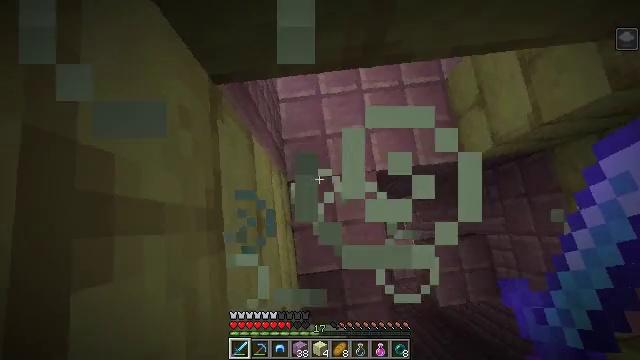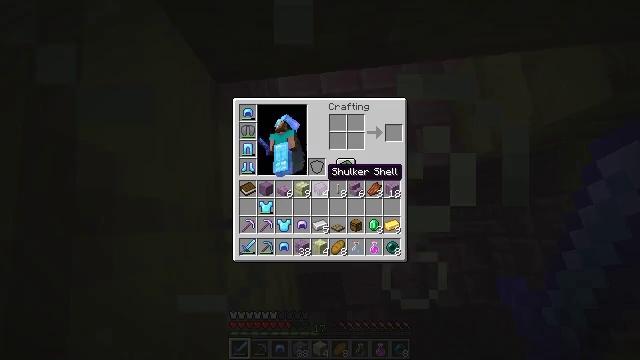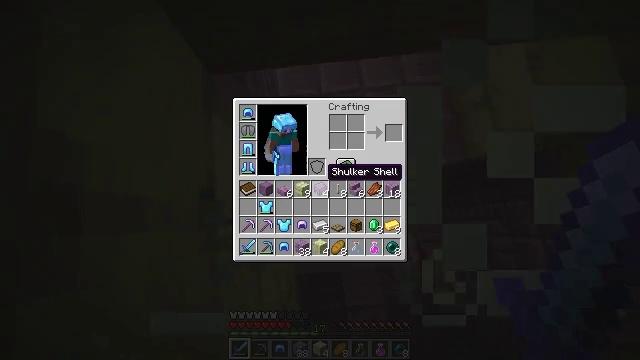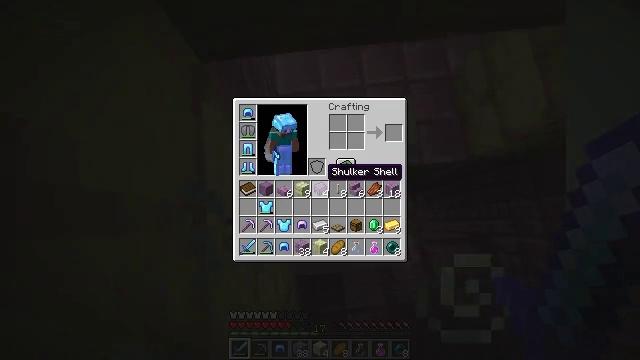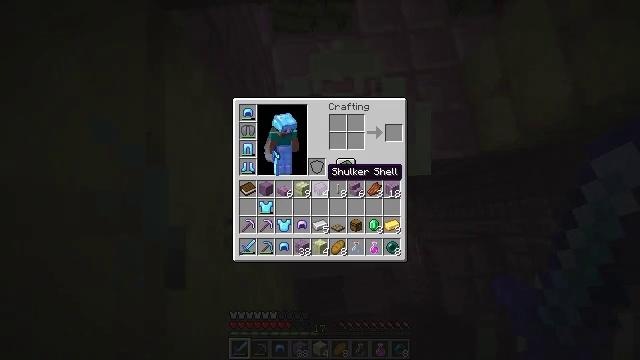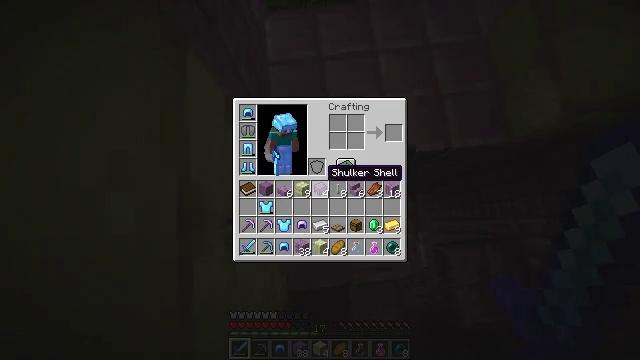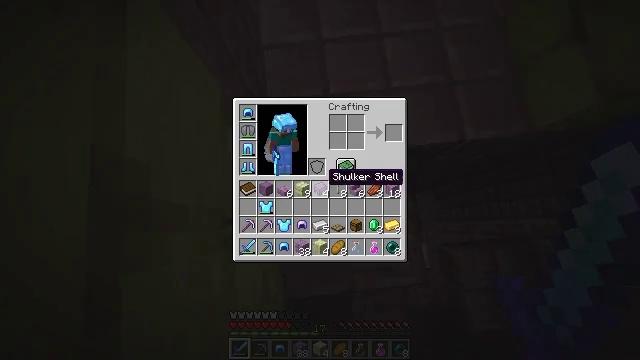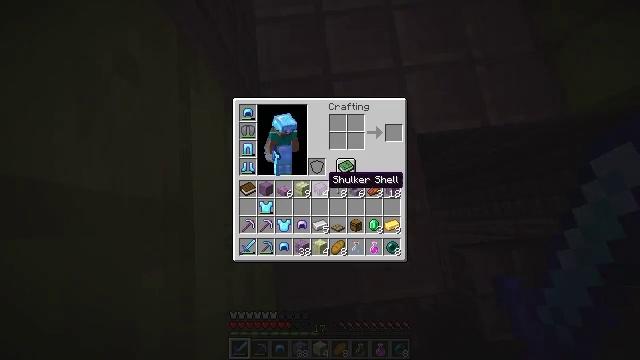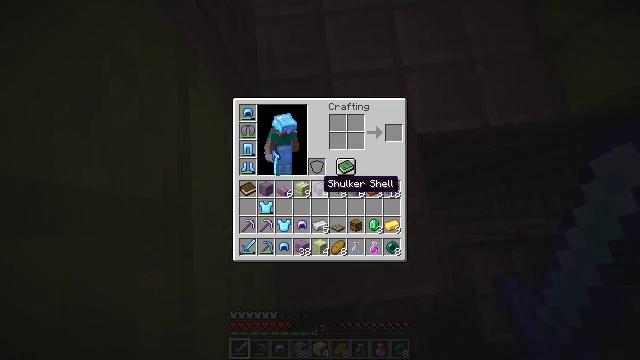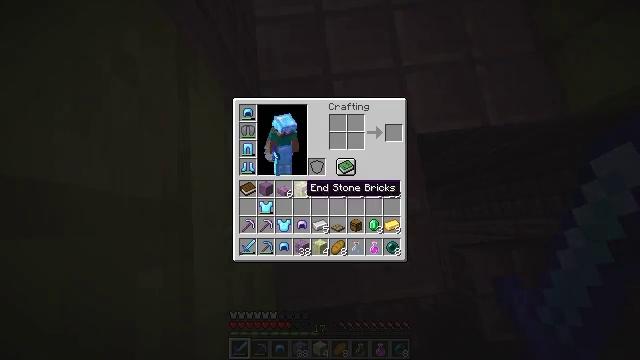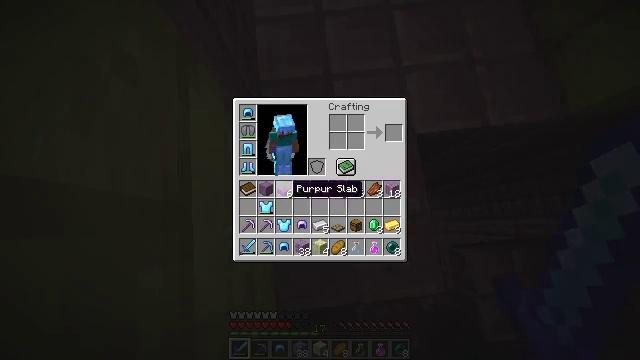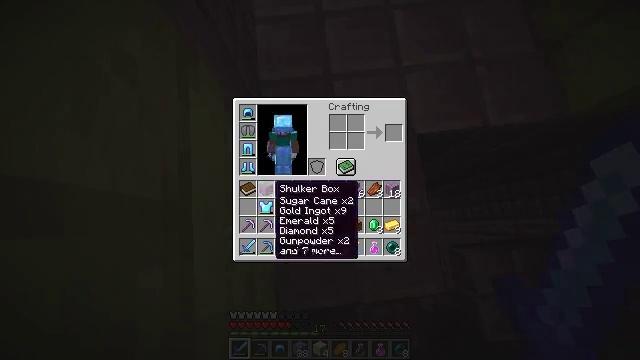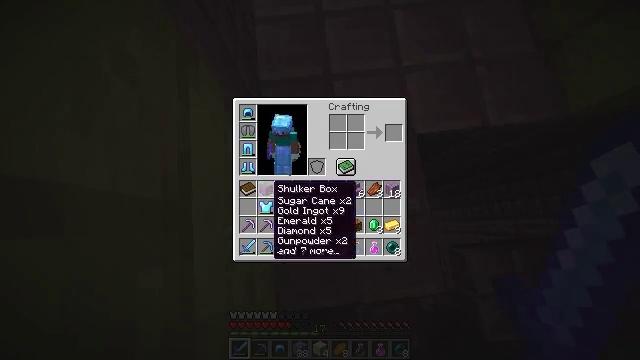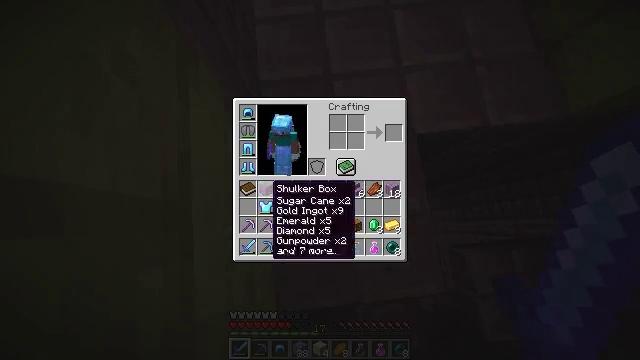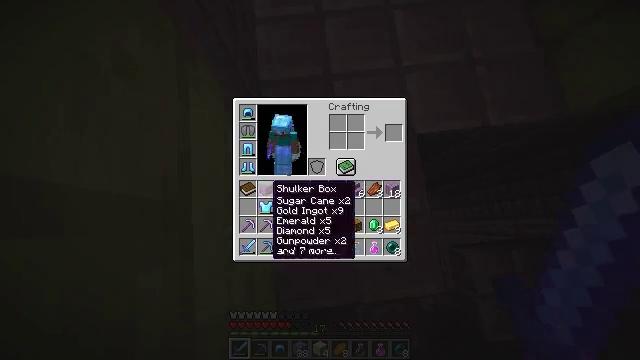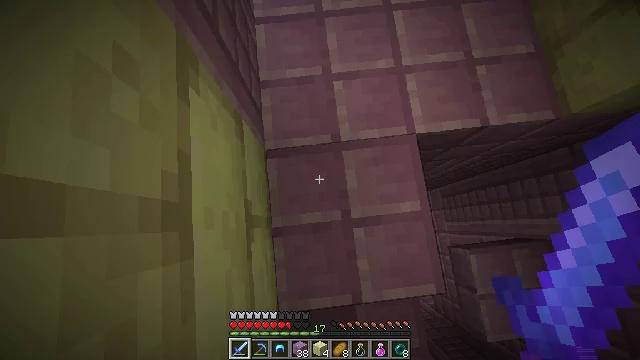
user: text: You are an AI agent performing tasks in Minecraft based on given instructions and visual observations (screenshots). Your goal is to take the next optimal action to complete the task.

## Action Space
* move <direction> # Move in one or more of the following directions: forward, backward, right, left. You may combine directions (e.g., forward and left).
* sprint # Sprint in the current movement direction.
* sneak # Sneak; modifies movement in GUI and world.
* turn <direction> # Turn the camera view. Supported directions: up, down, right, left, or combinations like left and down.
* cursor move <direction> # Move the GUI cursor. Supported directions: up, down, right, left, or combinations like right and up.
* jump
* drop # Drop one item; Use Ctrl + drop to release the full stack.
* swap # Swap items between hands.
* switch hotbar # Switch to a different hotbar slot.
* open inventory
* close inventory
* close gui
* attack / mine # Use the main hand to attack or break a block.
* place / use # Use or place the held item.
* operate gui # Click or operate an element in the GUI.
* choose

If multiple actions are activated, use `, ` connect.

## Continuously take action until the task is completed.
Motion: motion action
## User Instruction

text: Collect the glowing end rod.
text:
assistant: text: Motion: open inventory
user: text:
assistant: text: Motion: open inventory
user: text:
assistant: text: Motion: open inventory
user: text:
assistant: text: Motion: open inventory
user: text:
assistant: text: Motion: no_op
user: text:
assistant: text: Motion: no_op
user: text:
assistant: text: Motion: no_op
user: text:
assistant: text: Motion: no_op
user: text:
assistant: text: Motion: cursor move left
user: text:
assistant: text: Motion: cursor move left
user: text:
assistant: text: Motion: cursor move left
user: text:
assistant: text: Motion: no_op
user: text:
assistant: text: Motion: no_op
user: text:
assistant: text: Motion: no_op
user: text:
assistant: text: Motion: close inventory
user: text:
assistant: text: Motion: close inventory
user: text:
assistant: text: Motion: turn up, close inventory
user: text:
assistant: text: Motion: turn right and up
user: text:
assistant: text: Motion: move forward, turn right and up
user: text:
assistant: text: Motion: move forward, turn up
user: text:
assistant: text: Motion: move forward, turn up
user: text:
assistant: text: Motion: move forward, turn up
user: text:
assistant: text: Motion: move forward, turn left and up
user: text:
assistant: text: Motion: move forward, turn left and up
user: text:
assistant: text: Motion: move forward, turn up
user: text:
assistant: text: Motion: no_op
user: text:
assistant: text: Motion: no_op
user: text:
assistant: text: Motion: no_op
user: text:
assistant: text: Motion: no_op
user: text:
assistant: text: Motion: no_op